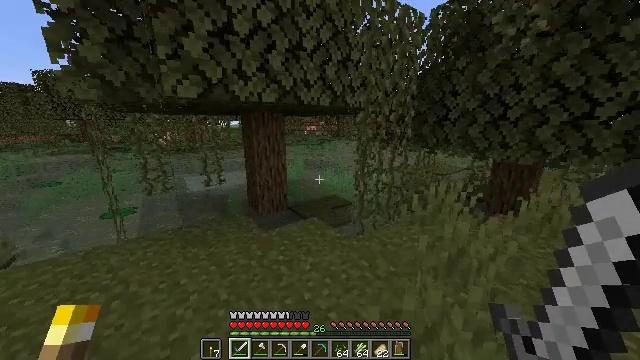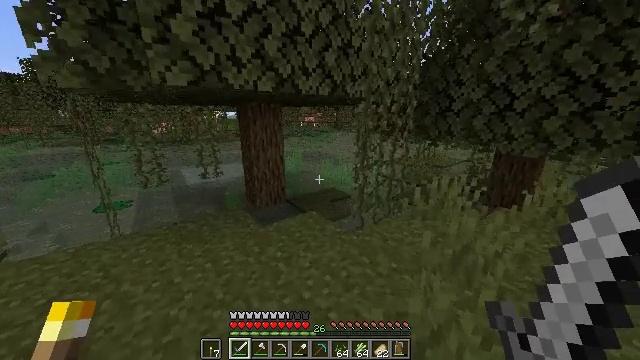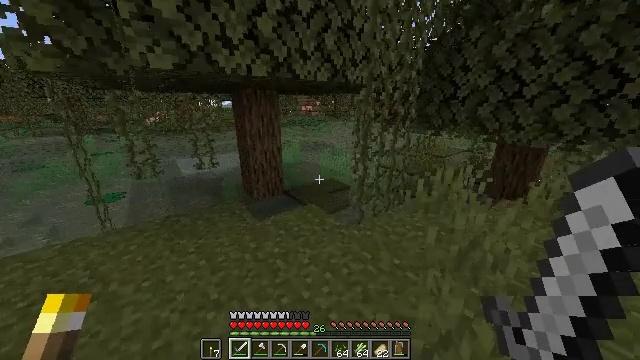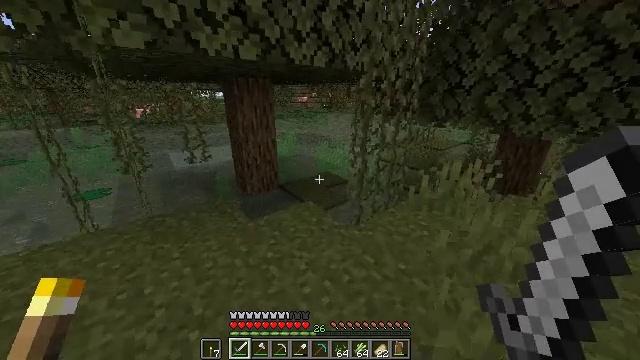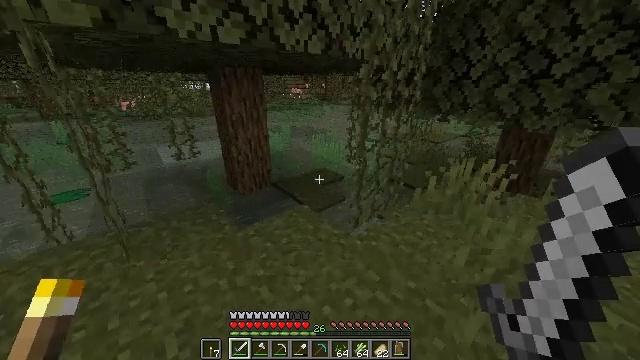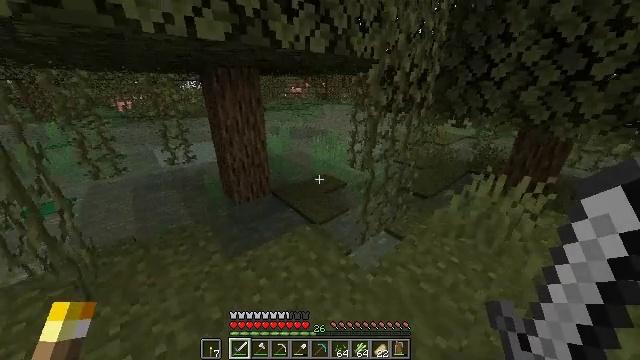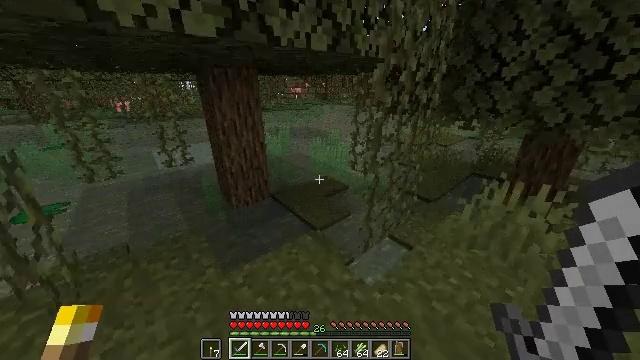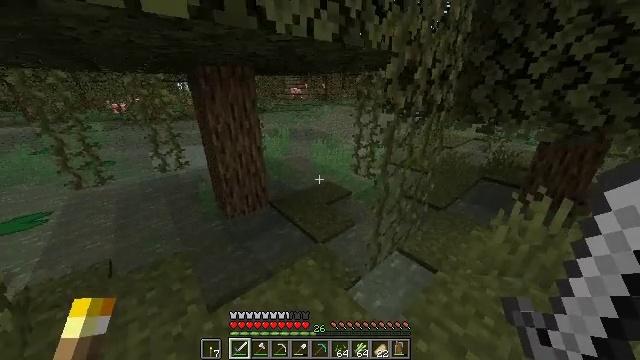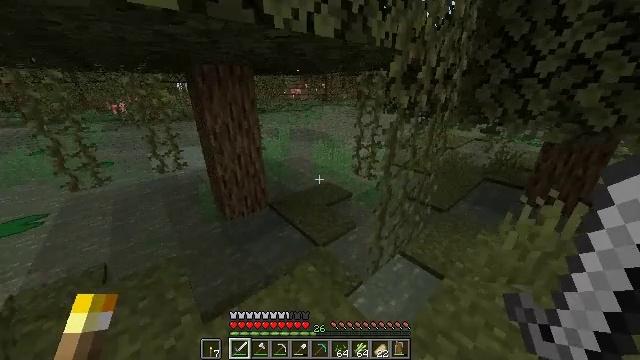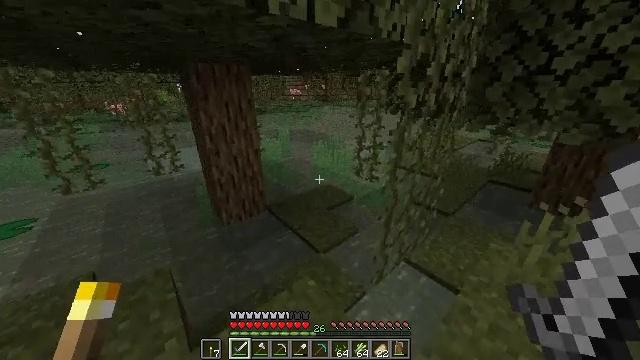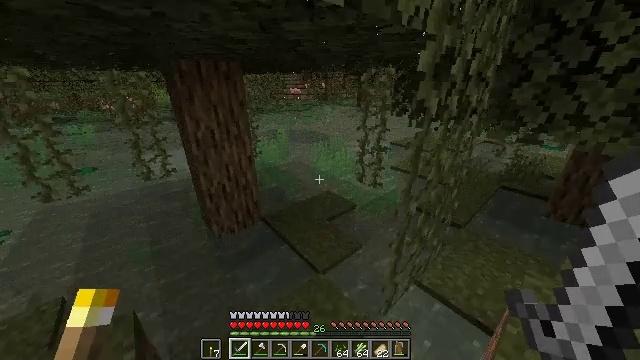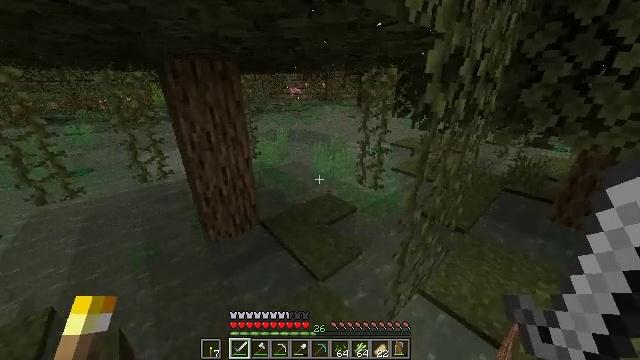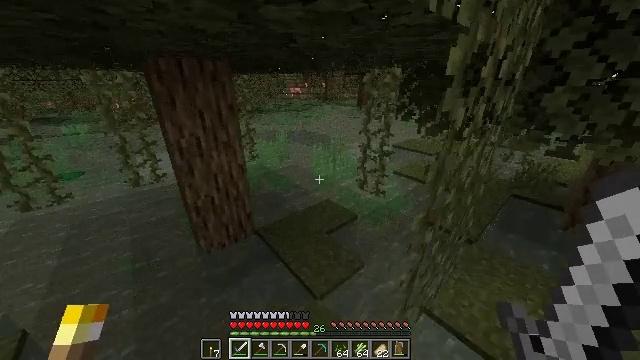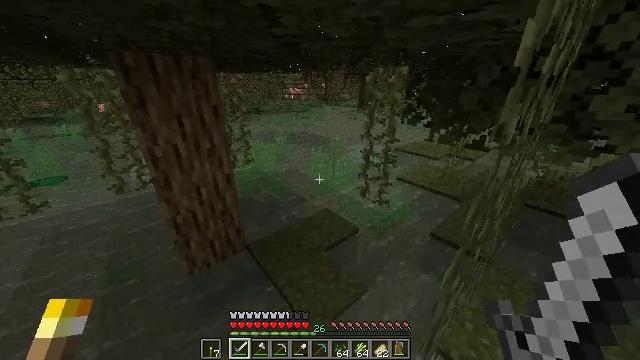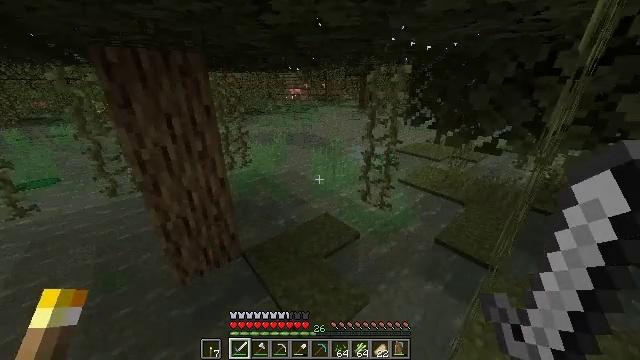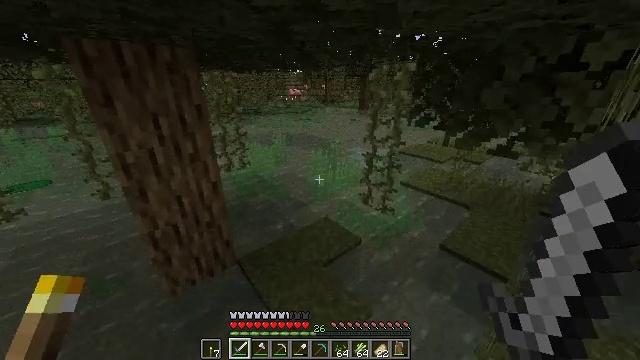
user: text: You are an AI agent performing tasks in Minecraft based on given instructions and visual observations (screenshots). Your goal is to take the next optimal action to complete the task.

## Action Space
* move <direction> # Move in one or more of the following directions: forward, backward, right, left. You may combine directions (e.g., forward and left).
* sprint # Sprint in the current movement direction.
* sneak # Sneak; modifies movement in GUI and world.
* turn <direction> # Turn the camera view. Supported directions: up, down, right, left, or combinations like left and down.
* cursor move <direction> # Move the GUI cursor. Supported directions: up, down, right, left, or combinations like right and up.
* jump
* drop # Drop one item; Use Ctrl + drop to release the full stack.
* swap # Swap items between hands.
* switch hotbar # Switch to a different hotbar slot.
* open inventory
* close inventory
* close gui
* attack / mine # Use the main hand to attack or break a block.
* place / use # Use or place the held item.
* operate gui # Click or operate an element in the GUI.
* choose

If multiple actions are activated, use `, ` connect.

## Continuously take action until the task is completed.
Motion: motion action
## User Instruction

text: Harvest sugar cane from the plant.
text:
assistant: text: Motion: move forward, sprint, turn down
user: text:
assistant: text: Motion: move forward, sprint, turn down
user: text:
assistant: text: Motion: move forward, sprint, turn right and down
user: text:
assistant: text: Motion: move forward, sprint, turn right and down
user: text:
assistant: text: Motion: move forward, sprint
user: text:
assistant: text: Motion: move forward, sprint
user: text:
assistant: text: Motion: move forward, sprint
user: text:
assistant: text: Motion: move forward, sprint
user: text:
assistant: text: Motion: move forward, sprint
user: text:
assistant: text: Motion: move forward, sprint
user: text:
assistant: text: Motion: move forward, sprint
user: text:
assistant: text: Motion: move forward, sprint
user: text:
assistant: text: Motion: move forward, sprint
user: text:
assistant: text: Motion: move forward, sprint
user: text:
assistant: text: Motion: move forward, sprint
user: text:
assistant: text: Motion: move forward, sprint
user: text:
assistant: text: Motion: move forward, sprint
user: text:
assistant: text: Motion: move forward, sprint
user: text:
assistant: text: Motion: move forward, sprint, turn right and up
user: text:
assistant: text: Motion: move forward, sprint
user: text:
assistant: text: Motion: move forward, sprint
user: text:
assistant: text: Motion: move forward, sprint
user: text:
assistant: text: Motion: move forward, sprint, turn up
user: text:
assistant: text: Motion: move forward, sprint, turn up
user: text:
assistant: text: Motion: move forward, sprint
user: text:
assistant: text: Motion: move forward, sprint
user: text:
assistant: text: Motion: move forward, sprint
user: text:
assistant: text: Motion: move forward, sprint, jump
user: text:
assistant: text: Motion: move forward, sprint, jump
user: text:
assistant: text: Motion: move forward, sprint, jump